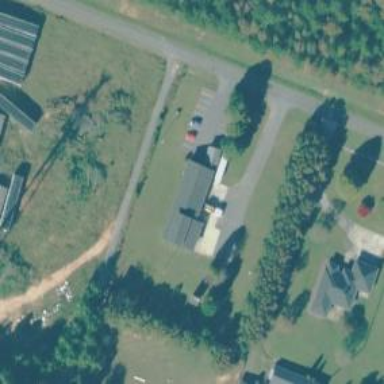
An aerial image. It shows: Fire station.